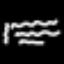
Label: squiggle